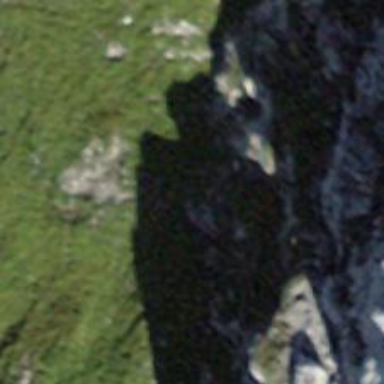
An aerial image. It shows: Natural cliff.